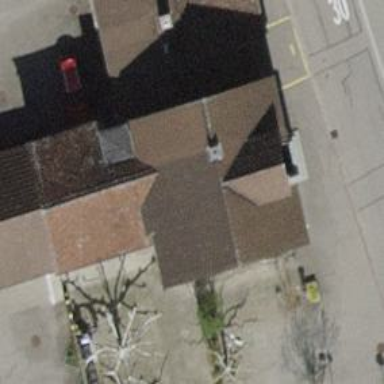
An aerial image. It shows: Restaurant.